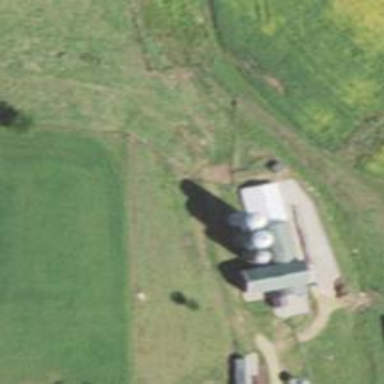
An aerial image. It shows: Silo.